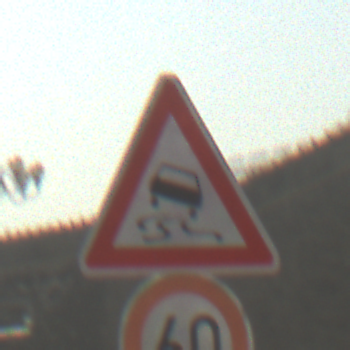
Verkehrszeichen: SchleuderOderRutschgefahr
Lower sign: Geschwindigkeit60
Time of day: MorningAfternoon
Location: Outdoor (Suburban)
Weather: Clear
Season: NotSpecified
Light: Natural